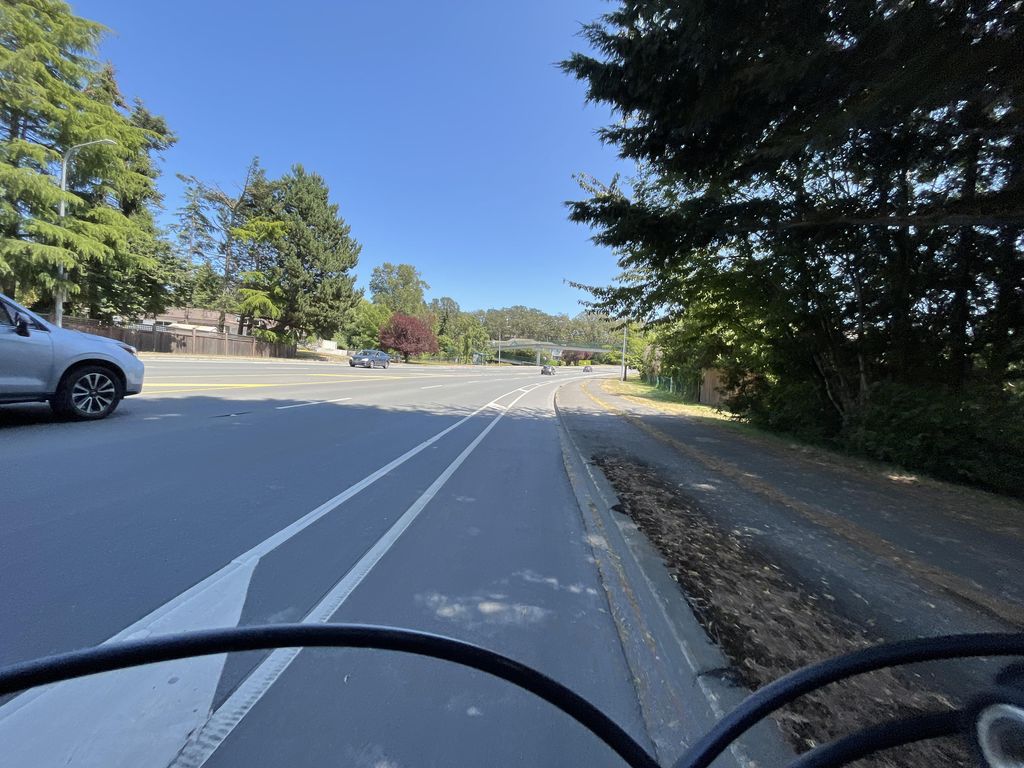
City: victoria